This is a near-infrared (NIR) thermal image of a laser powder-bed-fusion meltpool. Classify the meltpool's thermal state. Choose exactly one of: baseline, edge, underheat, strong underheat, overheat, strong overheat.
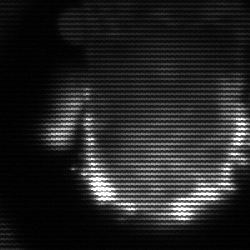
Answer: baseline